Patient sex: M
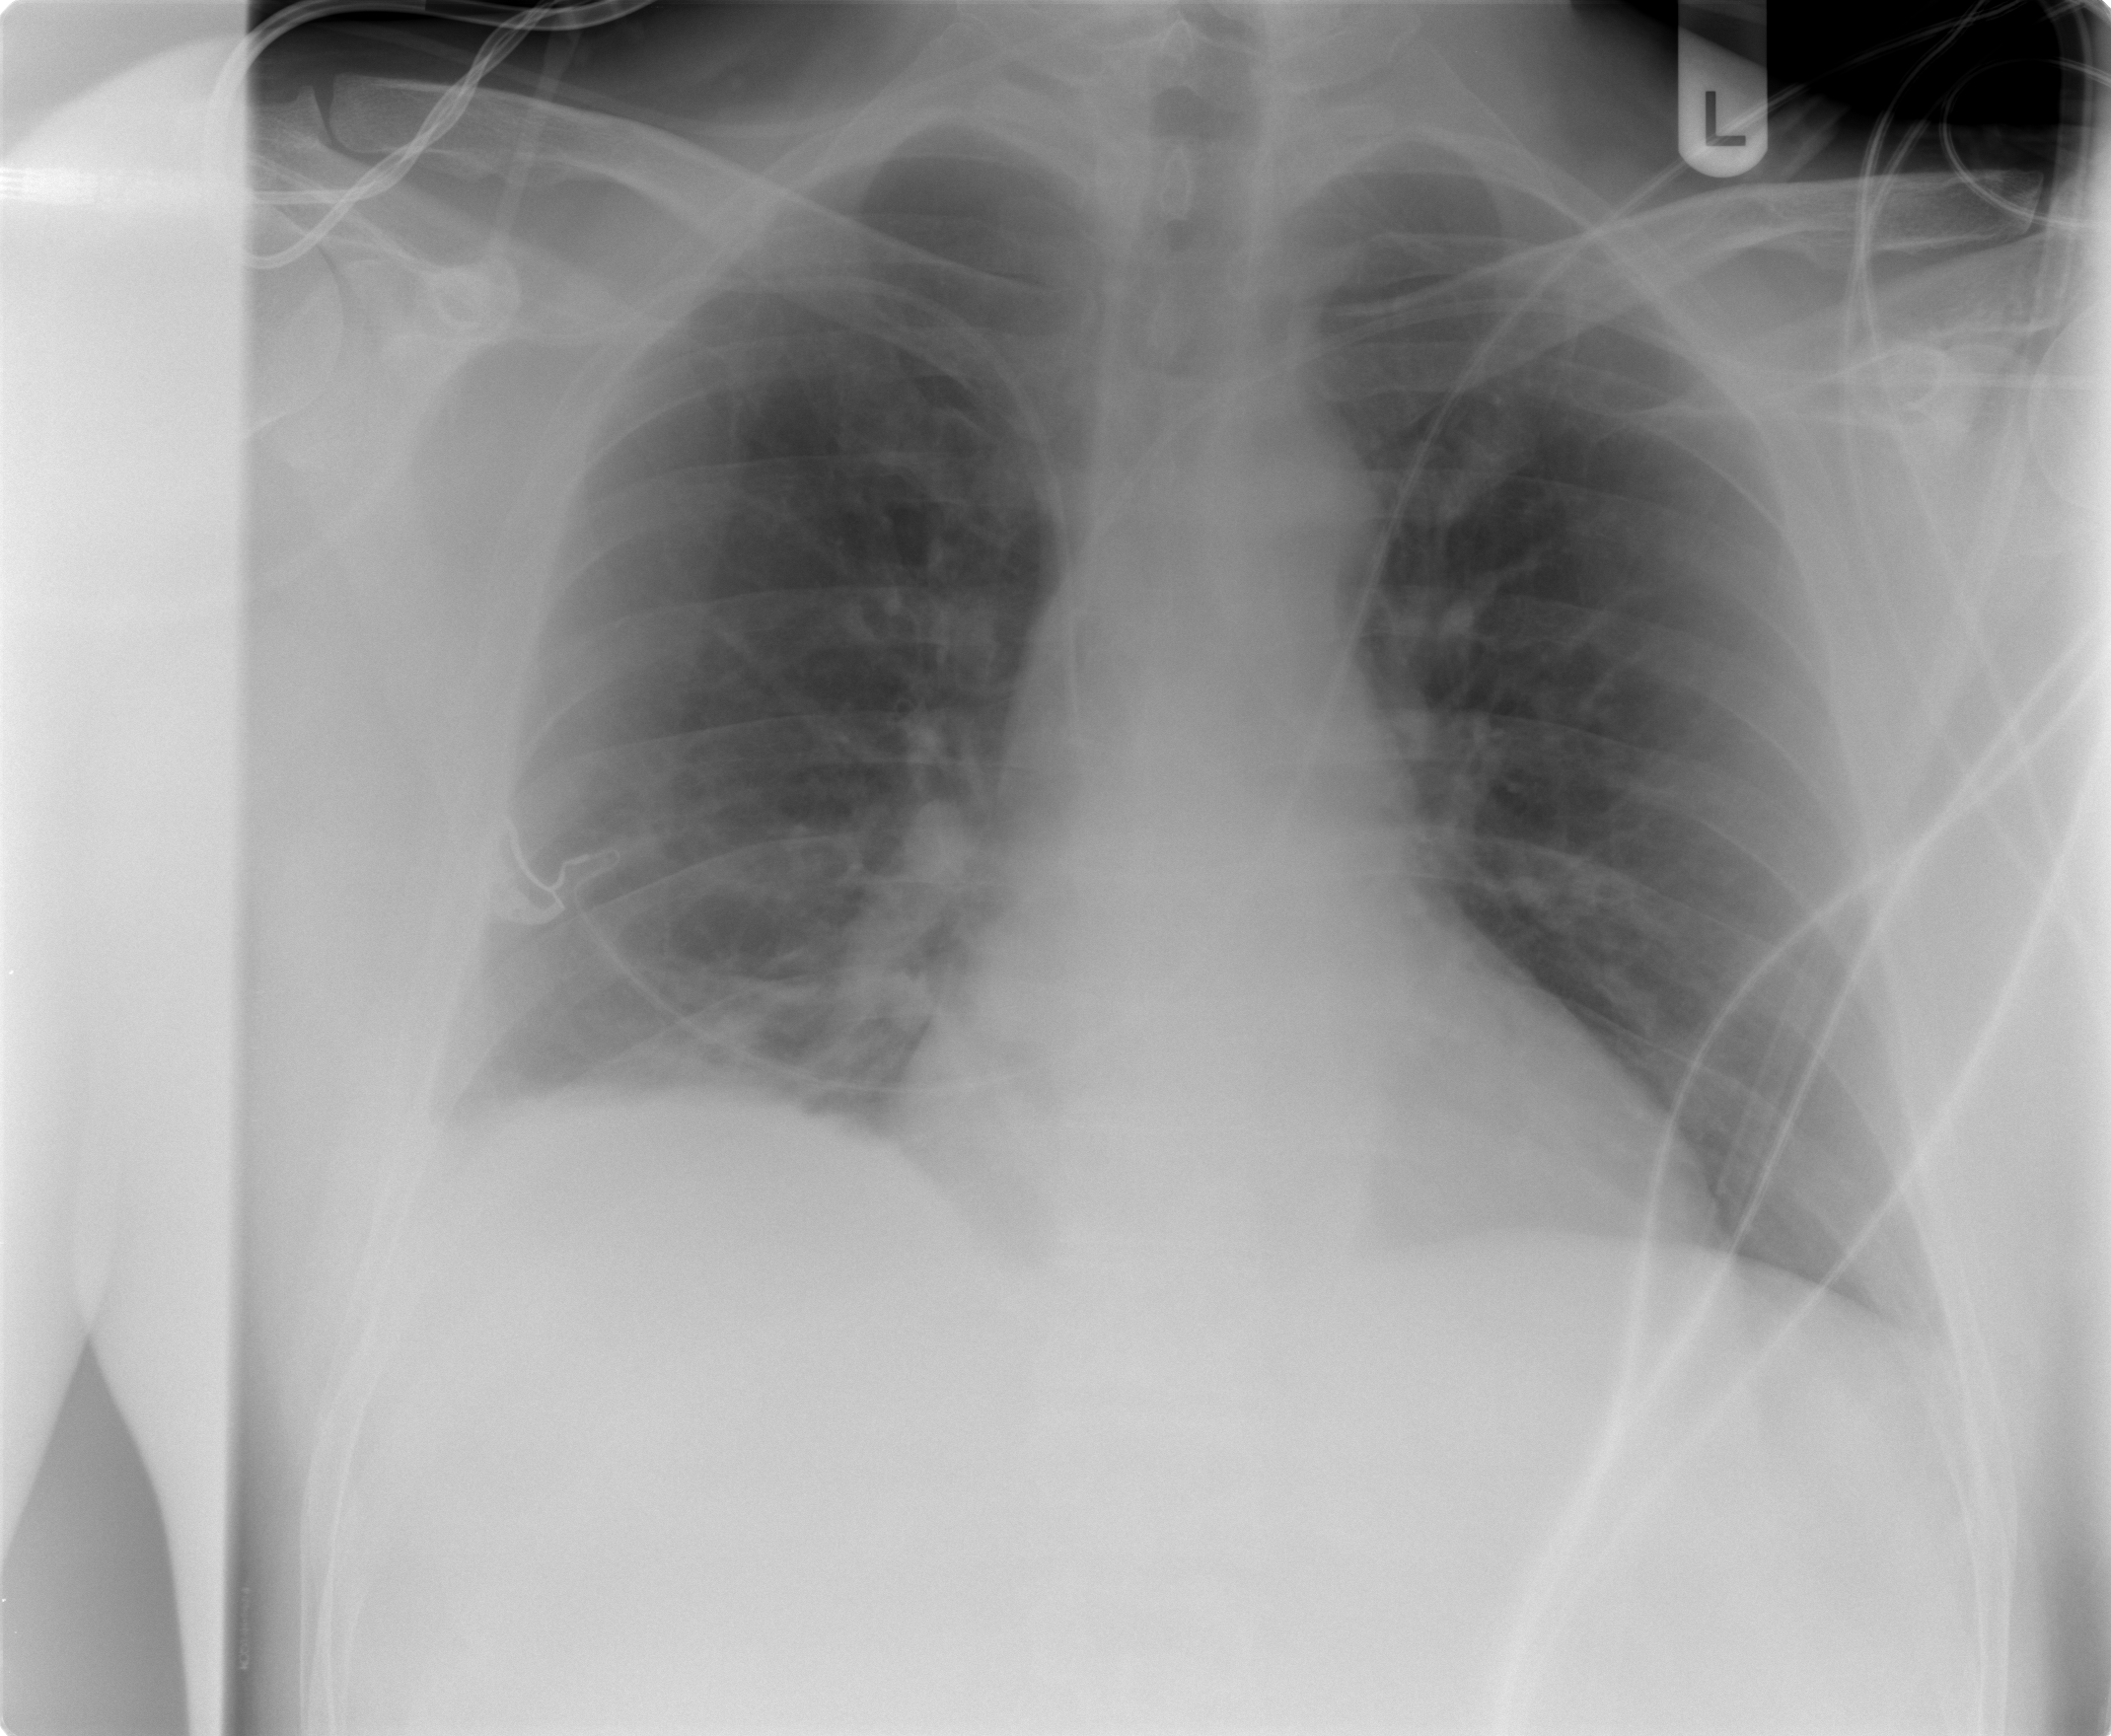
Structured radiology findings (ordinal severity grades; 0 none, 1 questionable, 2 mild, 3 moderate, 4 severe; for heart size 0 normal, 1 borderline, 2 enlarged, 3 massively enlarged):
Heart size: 0
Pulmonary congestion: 1
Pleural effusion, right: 0
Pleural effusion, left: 0
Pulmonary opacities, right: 0
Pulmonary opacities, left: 0
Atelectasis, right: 0
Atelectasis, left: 0